Question: <URL>, to limit Google Play distribution to devices with certain dimensions, you'd use '<supports-screens>' or '<compatible-screens>', depending on your needs.
For example, to allow installation <URL>, you'd set 'requiresSmallestWidthDp' to 600:
'''
<supports-screens
android:smallScreens="false"
android:normalScreens="false"
android:largeScreens="true"
android:xlargeScreens="true"
android:requiresSmallestWidthDp="600" />
'''
My question is, is there any way to check, (before uploading your APK to Play), which devices a specific config would match?
For example in my case, I currently support tablets and plan to gradually allow smaller devices, starting from 5.7" and 5" screens. Being able to preview what devices for example 'normalScreens="true"' & 'requiresSmallestWidthDp="360"' matches would be very useful.
, of course, you can see this information directly on Google Play, in APK -> Device Compatibility.

But trial-and-error on Google Play would be clumsy, since it takes several hours after uploading a new APK for the changes to take effect.
, is there any comprehensive resource for checking 'smallestWidthDp' for common device models? It's a bit of a hassle to calculate it from raw pixel resolution & density (dpi) & screen size in inches every time. Googling '<device> smallestWidthDp' also gives surprisingly poor results.
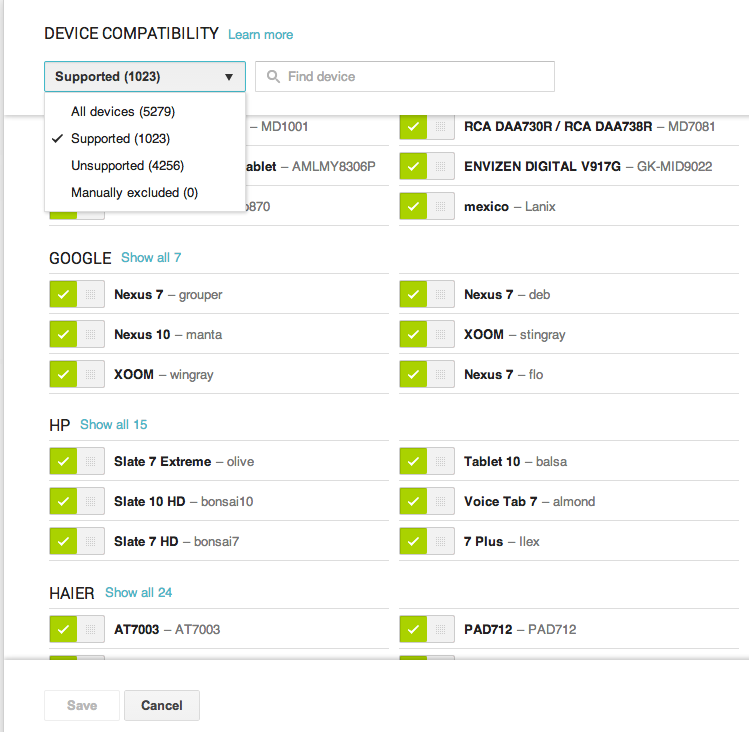
Answer: Not a direct answer, but you don't have to publish your app (and thus wait several hours) to see list of compatible devices.
Couple of days ago I uploaded test app myself to see the list of devices supporting
'''
<uses-feature android:name="android.hardware.bluetooth_le" android:required="true"/>
'''
Just go to the <URL>, upload APK. Your app entry will be in Draft mode, not published, and there will be a link to supported devices.
<URL>